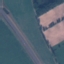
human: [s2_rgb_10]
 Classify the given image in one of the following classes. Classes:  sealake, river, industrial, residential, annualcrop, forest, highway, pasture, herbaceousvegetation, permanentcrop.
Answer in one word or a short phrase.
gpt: Highway